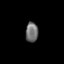
Tissue: skin
Cell type: Epithelial cells
Senescence score: 0.2689
Nuclear area (px): 248
Mean DAPI intensity: 110.089